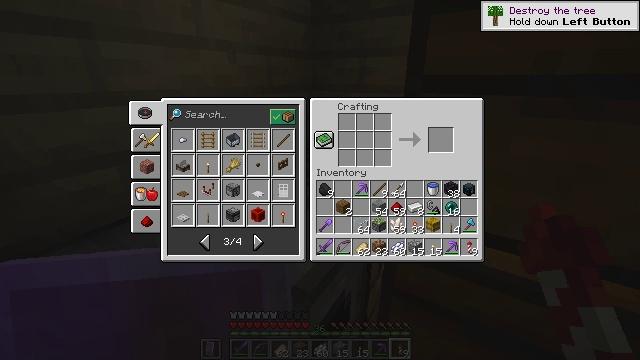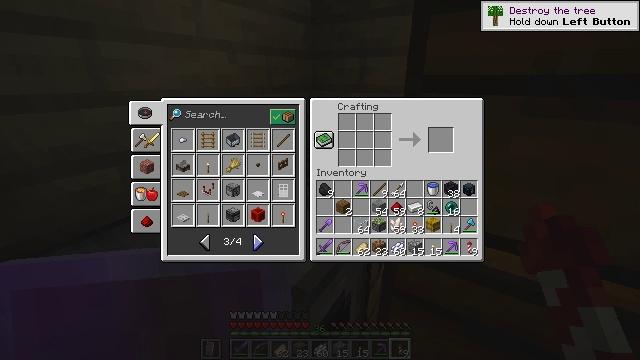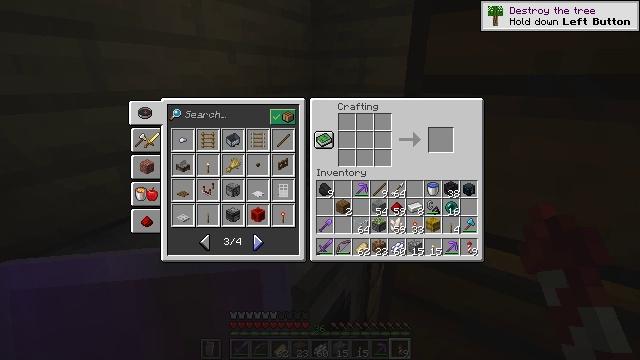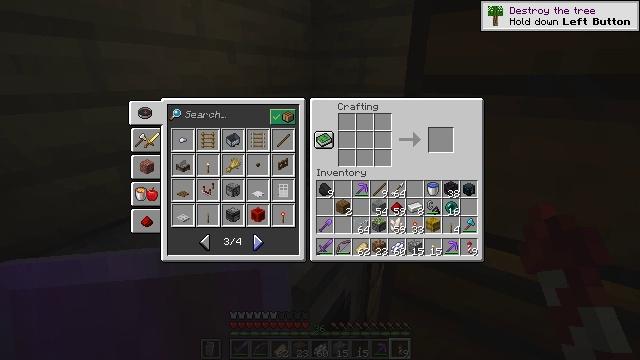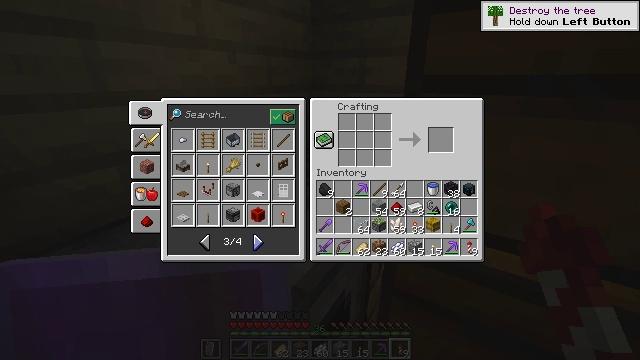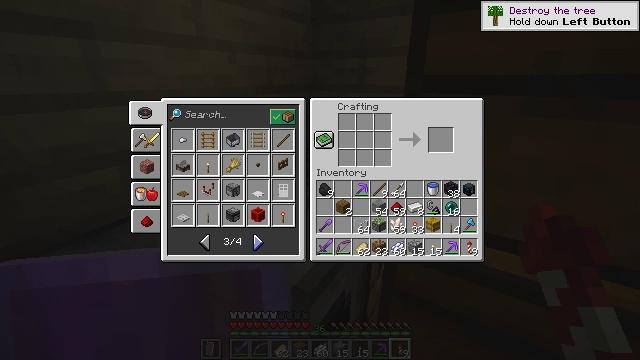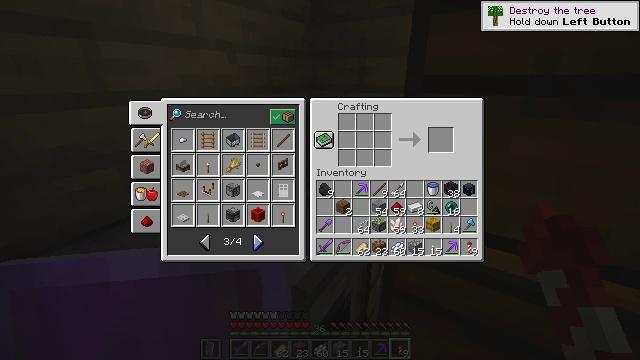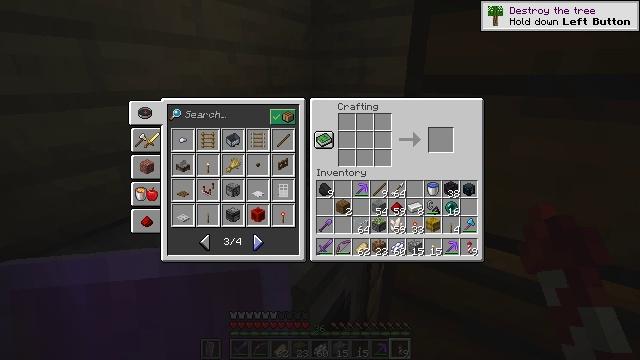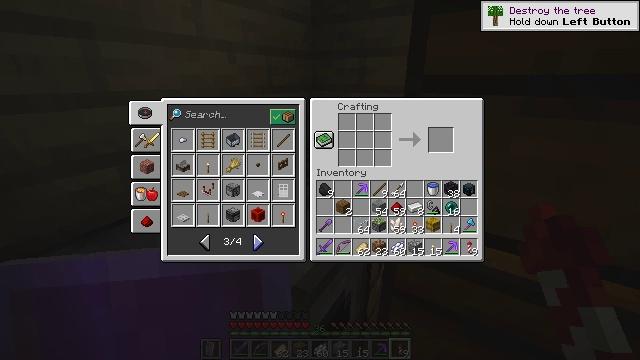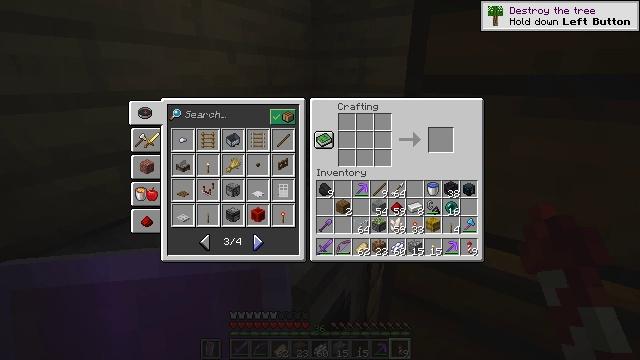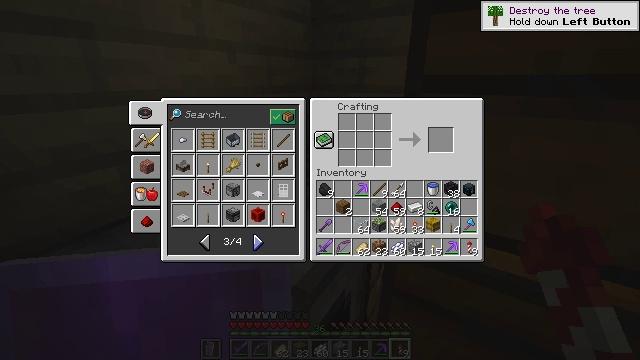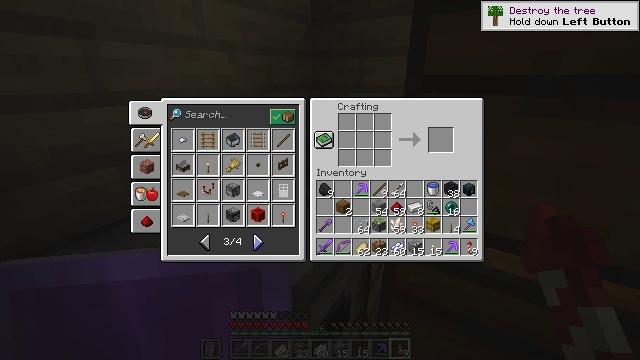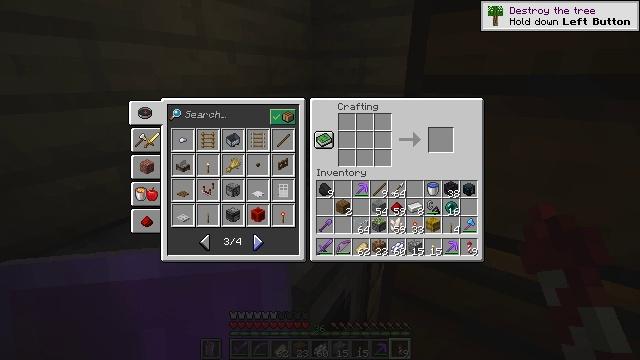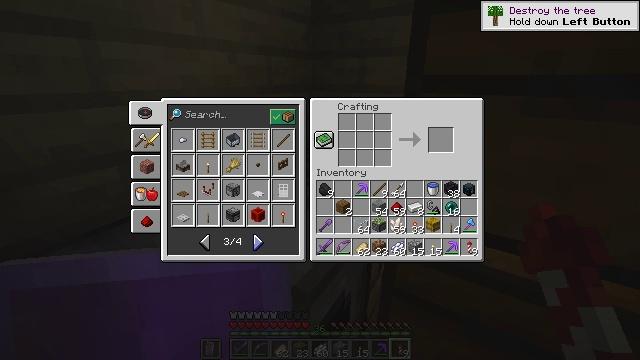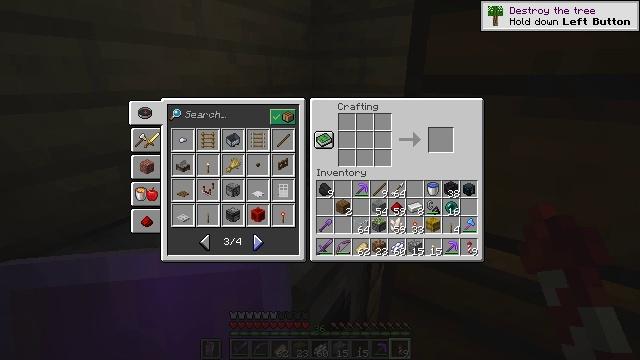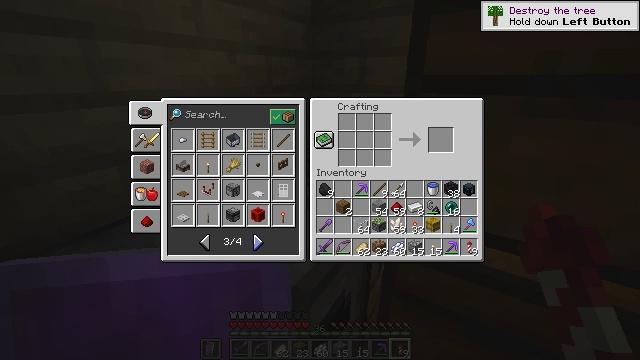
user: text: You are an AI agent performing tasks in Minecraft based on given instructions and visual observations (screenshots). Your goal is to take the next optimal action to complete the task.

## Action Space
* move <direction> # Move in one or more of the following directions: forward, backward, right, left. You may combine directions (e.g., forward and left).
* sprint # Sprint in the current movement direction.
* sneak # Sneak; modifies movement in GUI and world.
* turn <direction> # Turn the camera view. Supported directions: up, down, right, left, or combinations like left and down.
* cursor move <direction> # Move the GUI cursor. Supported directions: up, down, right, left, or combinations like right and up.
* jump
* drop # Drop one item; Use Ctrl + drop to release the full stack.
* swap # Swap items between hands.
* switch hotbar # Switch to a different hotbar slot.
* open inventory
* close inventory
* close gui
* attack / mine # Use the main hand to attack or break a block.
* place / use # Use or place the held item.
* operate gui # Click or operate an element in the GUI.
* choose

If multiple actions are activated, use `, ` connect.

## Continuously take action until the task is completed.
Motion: motion action
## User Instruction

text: Craft a white stained glass.
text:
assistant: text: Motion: turn left and up
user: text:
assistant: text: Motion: no_op
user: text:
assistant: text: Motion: no_op
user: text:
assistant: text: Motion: no_op
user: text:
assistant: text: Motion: no_op
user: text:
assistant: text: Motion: no_op
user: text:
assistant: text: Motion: no_op
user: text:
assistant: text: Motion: no_op
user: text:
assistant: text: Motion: no_op
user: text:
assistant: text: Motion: no_op
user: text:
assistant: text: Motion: no_op
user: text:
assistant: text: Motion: no_op
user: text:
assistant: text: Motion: no_op
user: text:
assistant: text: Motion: no_op
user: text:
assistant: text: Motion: no_op
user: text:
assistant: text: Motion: no_op
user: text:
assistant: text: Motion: no_op
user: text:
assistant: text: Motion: no_op
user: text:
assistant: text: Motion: no_op
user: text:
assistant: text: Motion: no_op
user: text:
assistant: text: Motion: no_op
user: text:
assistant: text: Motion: no_op
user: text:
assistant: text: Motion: no_op
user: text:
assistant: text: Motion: no_op
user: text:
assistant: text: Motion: no_op
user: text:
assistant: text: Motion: attack / mine
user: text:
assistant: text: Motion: attack / mine
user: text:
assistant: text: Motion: attack / mine
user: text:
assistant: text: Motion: attack / mine
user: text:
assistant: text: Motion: no_op